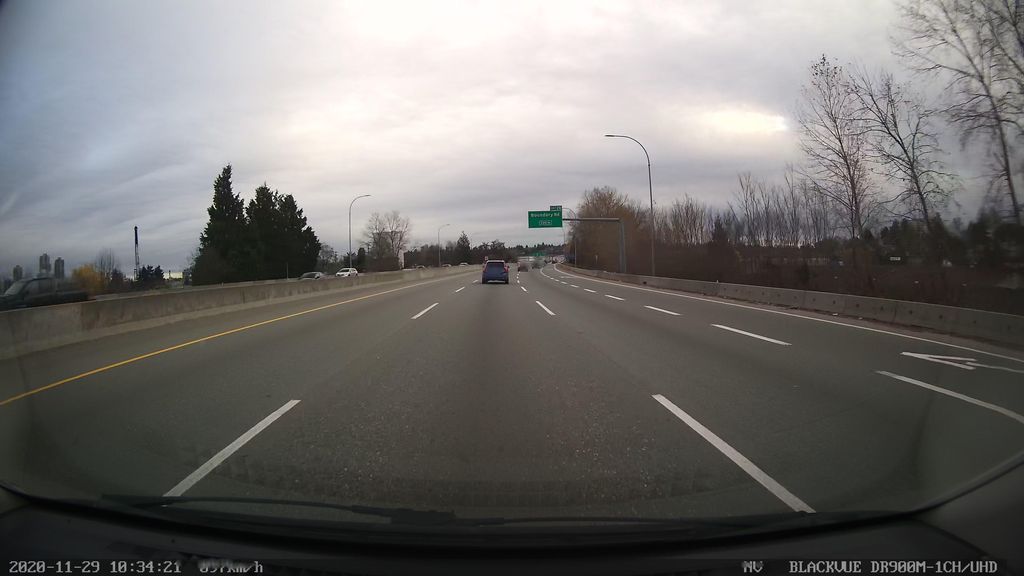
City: vancouver